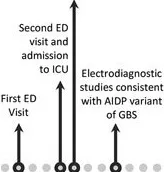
Timeline of key events surrounding the illness of a patient with GBS and confirmed Zika virus infection, Puerto Rico, 2016. AIDP, acute inflammatory demyelinating polyneuropathy; CT, computed tomography; ED, emergency department; GBS, Guillain-Barre syndrome; ICU, intensive care unit.
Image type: chart (chart)